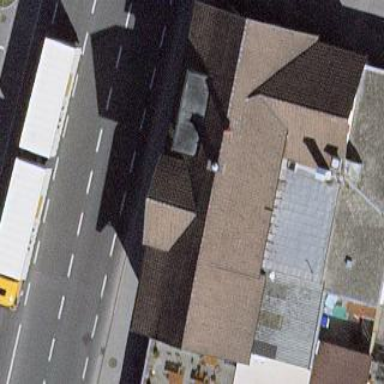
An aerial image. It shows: Restaurant in building.